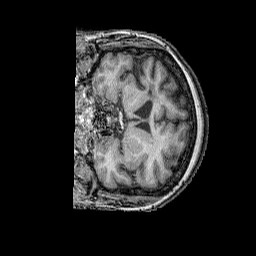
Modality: T1w
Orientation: coronal
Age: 50
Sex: female
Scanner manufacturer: siemens
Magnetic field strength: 3 T
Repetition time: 2.25 s
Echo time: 0.00411 s